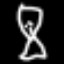
Label: hourglass